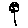
Label: flower